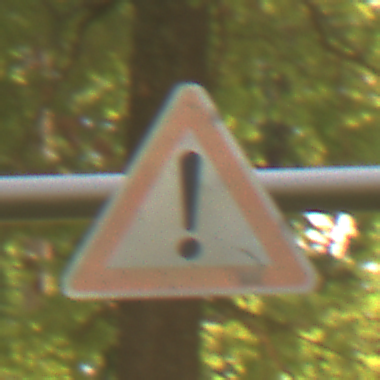
Verkehrszeichen: Gefahrenstelle
Umgebung: Outdoor, Nature
Tageszeit: Midday
Wetter: PartlyCloudy
Licht: Natural
Jahreszeit: NotSpecified
Kontrast: LowContrast